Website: walmart
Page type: billing-address
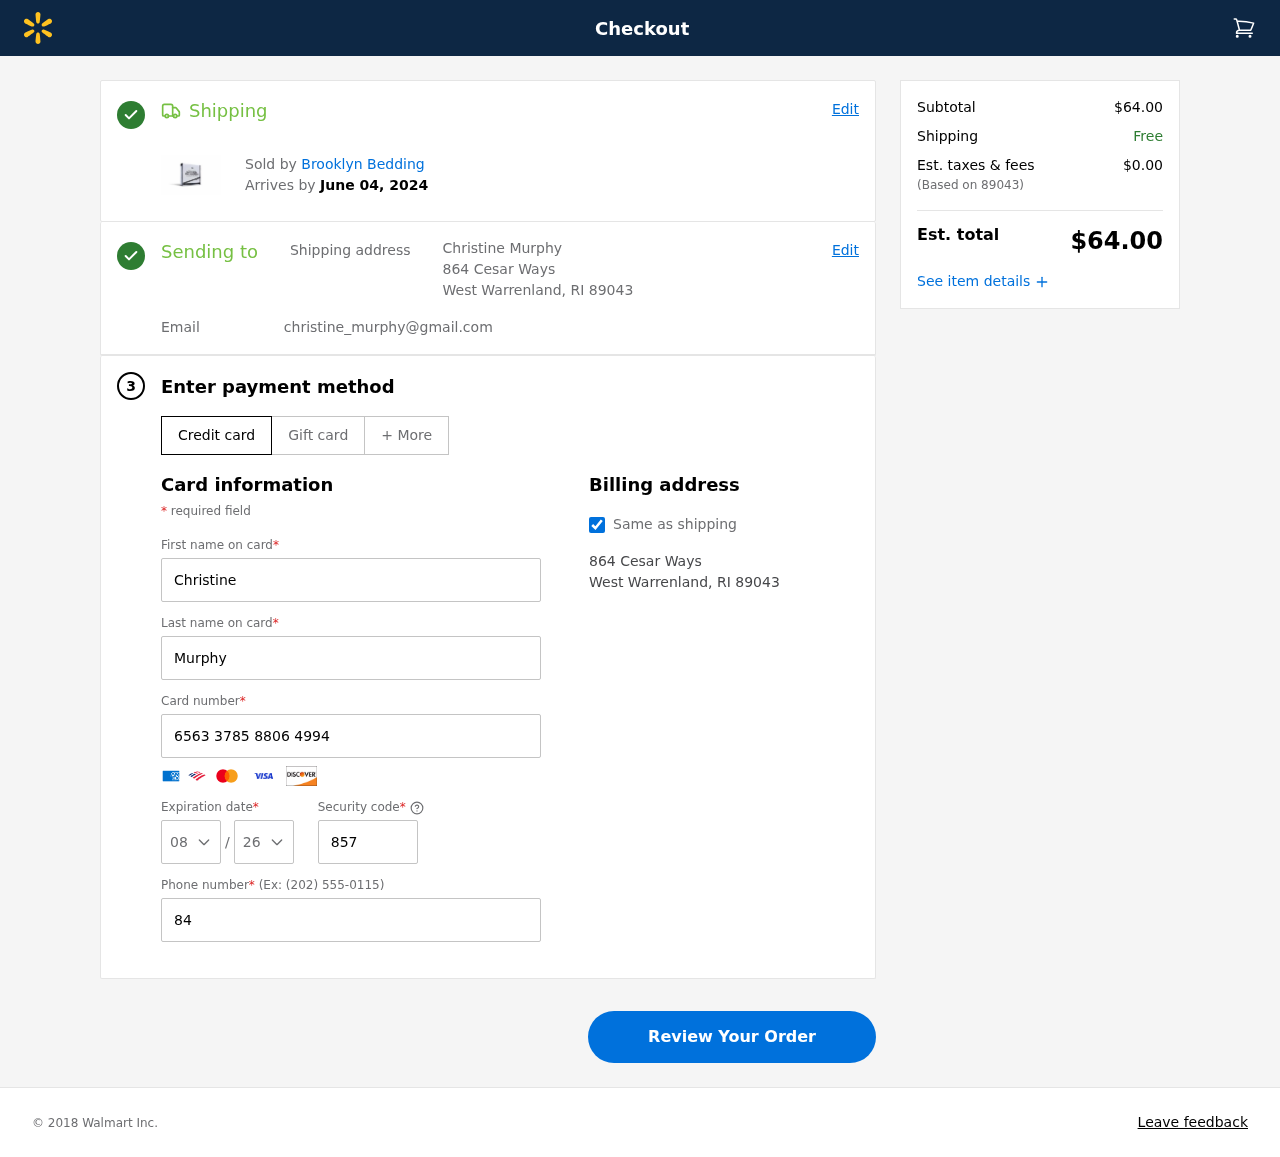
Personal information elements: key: PII_CARD_CVV
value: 857
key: PII_CARD_EXPIRY_MONTH
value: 08
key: PII_CARD_EXPIRY_YEAR
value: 26
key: PII_CARD_NUMBER
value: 6563 3785 8806 4994
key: PII_CITY_STATE_ZIP
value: West Warrenland, RI 89043
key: PII_EMAIL
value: christine_murphy@gmail.com
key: PII_FIRSTNAME
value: Christine
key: PII_FULLNAME
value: Christine Murphy
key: PII_LASTNAME
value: Murphy
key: PII_PHONE
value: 8452697216
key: PII_POSTCODE
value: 89043
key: PII_STREET
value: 864 Cesar Ways
Product elements: key: PRODUCT1_BRAND
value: Brooklyn Bedding
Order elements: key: ORDER_DELIVERY_DATE
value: June 04, 2024
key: ORDER_SUBTOTAL
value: $64.00
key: ORDER_TAX
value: $0.00
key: ORDER_TOTAL
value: $64.00